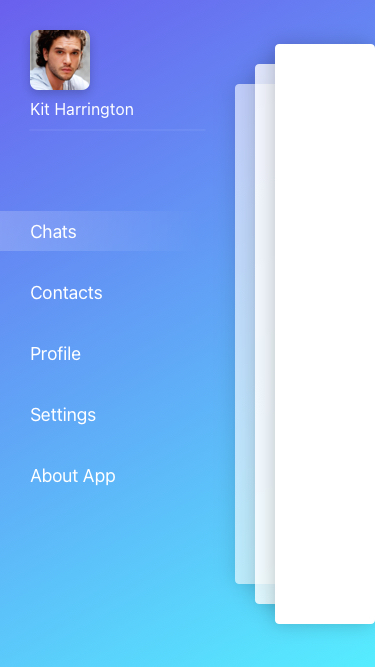
Text in this UI design:
Kit Harrington
Chats
Contacts
Profile
Settings
About App